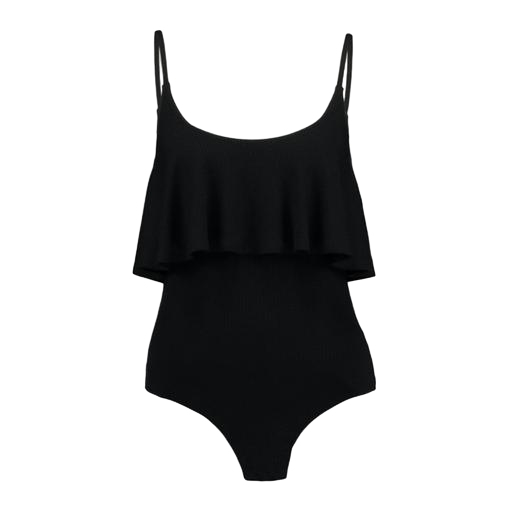
black one piece, black mira cape-effect bodysuit, black strappy flounce cami, white background